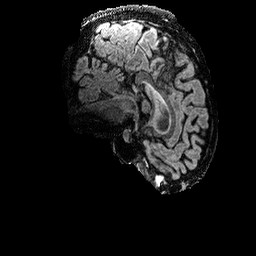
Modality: FLAIR
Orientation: sagittal
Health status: ill
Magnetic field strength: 3 T